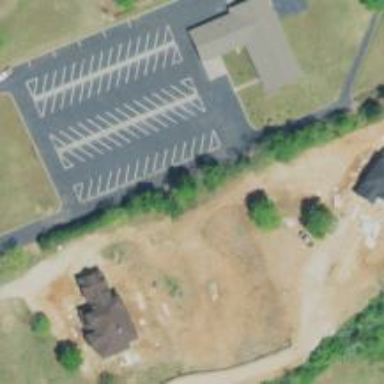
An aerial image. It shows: Parking area with surface.